Question: I tried entering this code in my 'HTML':
'''
<div>
<input type="file" name="{{ form.forum_image }}" accept="image/*">
</div>
'''
And this produces a site with the usual input file but after that is the text '" accept="image/*"></div>' What should I do with this so that it doesn't desplay the text? Image of the issue:
.
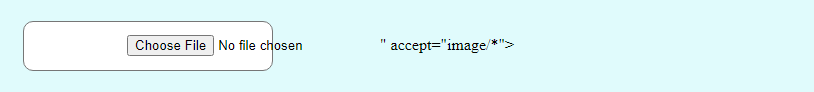
Answer: It looks like you have closed that input tag off early somehow. If you right click on your HTML page in your browser, and choose 'view page source' , you can see how the line is actually being sent. The behavior you show is consistent with the line being something like
'''
<div>
<input type="file" name="image.gif">" accept="image/*">
</div>
'''
If that's the case, you need to take a close look at your template and make sure you don't have a similar typo in there.